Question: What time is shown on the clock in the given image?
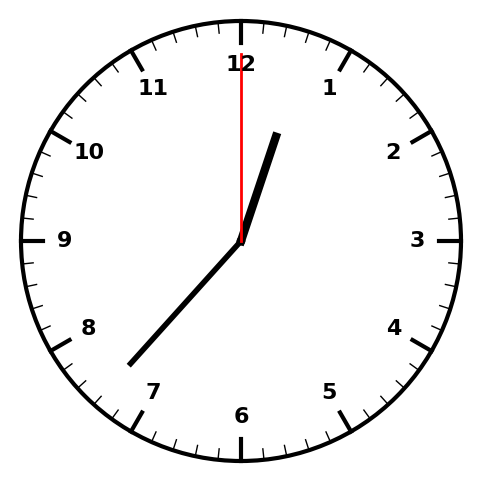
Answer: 12:37:00